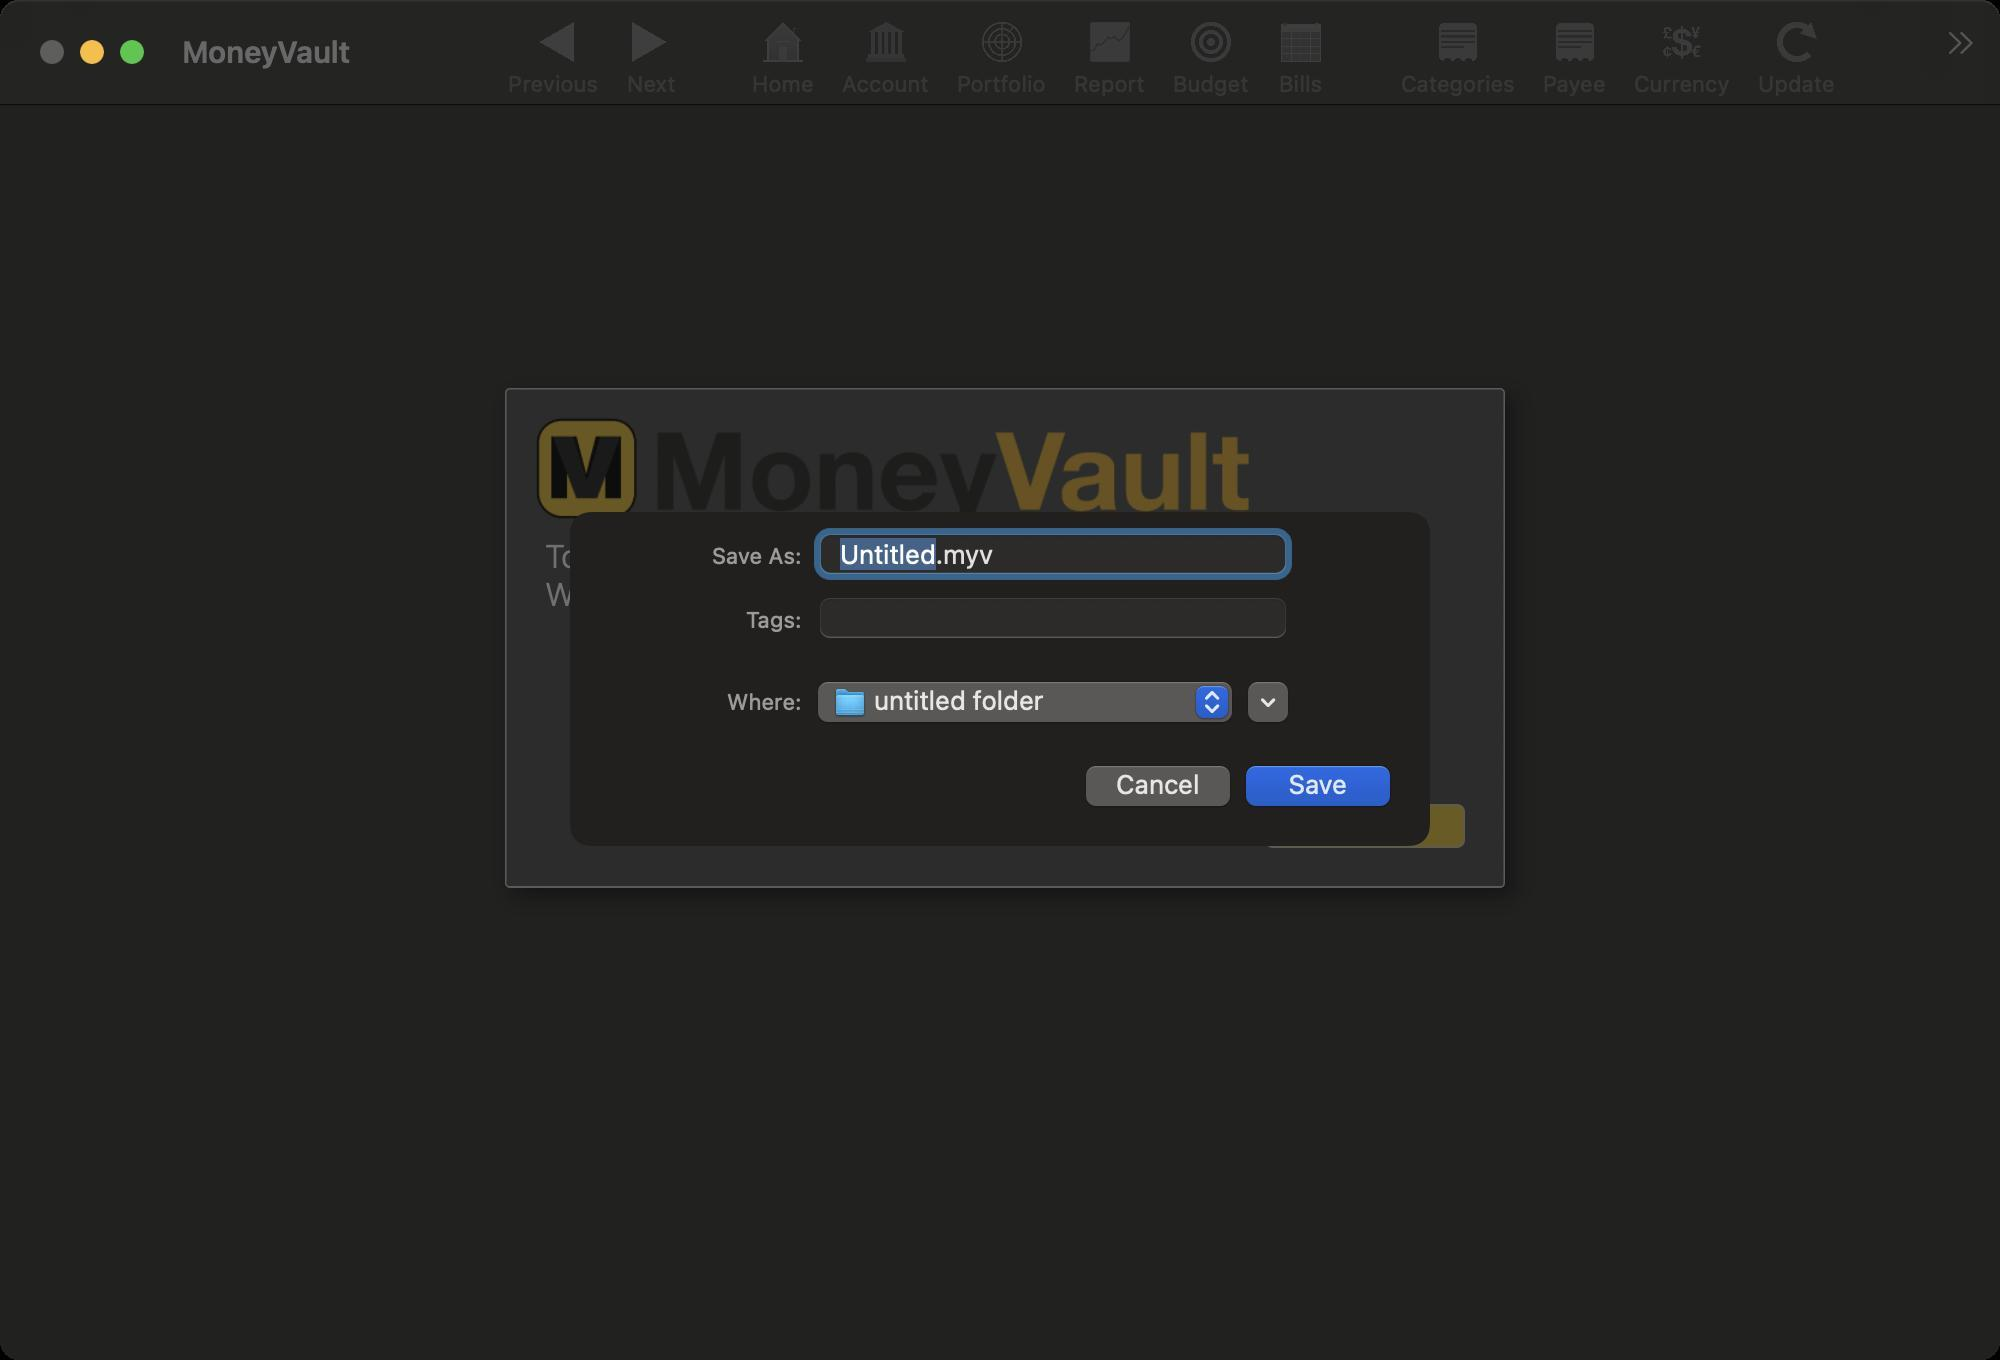
Accessibility tree:
{"name": "MoneyVault", "role": "AXWindow", "description": null, "role_description": "standard window", "value": null, "position": "229.00;113.00", "size": "1000;680", "children": [{"name": null, "role": "AXImage", "description": "mv moneyvault lite", "role_description": "image", "value": null, "position": "262.50;204.00", "size": "400;60", "children": []}, {"name": null, "role": "AXStaticText", "description": null, "role_description": "text", "value": "To start MoneyVault, you must open a valid MoneyVault file. What would you like to do?", "position": "270.50;269.00", "size": "454;50", "children": []}, {"name": null, "role": "AXRadioGroup", "description": null, "role_description": "radio group", "value": "{\n    \"name\": \"Create_a_new_file\",\n    \"role\": \"AXRadioButton\",\n    \"description\": null,\n    \"role_description\": \"radio button\",\n    \"value\": 1,\n    \"position\": \"312.50;354.00\",\n    \"size\": \"250;20\",\n    \"children\": []\n}", "position": "312.50;324.00", "size": "420;90", "children": [{"name": "Open_an_existing_MoneyVault_file", "role": "AXRadioButton", "description": null, "role_description": "radio button", "value": 0, "position": "312.50;324.00", "size": "250;20", "children": []}, {"name": "Create_a_new_file", "role": "AXRadioButton", "description": null, "role_description": "radio button", "value": 1, "position": "312.50;354.00", "size": "250;20", "children": []}, {"name": "Restore_a_Backup_file", "role": "AXRadioButton", "description": null, "role_description": "radio button", "value": 0, "position": "312.50;384.00", "size": "250;20", "children": []}]}, {"name": null, "role": "AXToolbar", "description": null, "role_description": "toolbar", "value": null, "position": "0.00;0.00", "size": "1000;52", "children": [{"name": "Previous", "role": "AXButton", "description": null, "role_description": "button", "value": null, "position": "247.00;0.00", "size": "60;52", "children": []}, {"name": "Next", "role": "AXButton", "description": null, "role_description": "button", "value": null, "position": "306.50;0.00", "size": "38;52", "children": []}, {"name": "Home", "role": "AXButton", "description": null, "role_description": "button", "value": null, "position": "369.00;0.00", "size": "45;52", "children": []}, {"name": "Account", "role": "AXButton", "description": null, "role_description": "button", "value": null, "position": "414.00;0.00", "size": "58;52", "children": []}, {"name": "Portfolio", "role": "AXButton", "description": null, "role_description": "button", "value": null, "position": "471.50;0.00", "size": "58;52", "children": []}, {"name": "Report", "role": "AXButton", "description": null, "role_description": "button", "value": null, "position": "530.00;0.00", "size": "50;52", "children": []}, {"name": "Budget", "role": "AXButton", "description": null, "role_description": "button", "value": null, "position": "579.50;0.00", "size": "52;52", "children": []}, {"name": "Bills", "role": "AXButton", "description": null, "role_description": "button", "value": null, "position": "631.50;0.00", "size": "38;52", "children": []}, {"name": "Categories", "role": "AXButton", "description": null, "role_description": "button", "value": null, "position": "693.50;0.00", "size": "71;52", "children": []}, {"name": "Payee", "role": "AXButton", "description": null, "role_description": "button", "value": null, "position": "764.50;0.00", "size": "46;52", "children": []}, {"name": "Currency", "role": "AXButton", "description": null, "role_description": "button", "value": null, "position": "810.00;0.00", "size": "62;52", "children": []}, {"name": "Update", "role": "AXButton", "description": null, "role_description": "button", "value": null, "position": "872.00;0.00", "size": "52;52", "children": []}, {"name": null, "role": "AXPopUpButton", "description": "more toolbar items", "role_description": "pop up button", "value": null, "position": "965.00;14.00", "size": "26;14", "children": []}]}, {"name": null, "role": "AXButton", "description": null, "role_description": "close button", "value": null, "position": "19.00;18.00", "size": "14;16", "children": []}, {"name": null, "role": "AXButton", "description": null, "role_description": "zoom button", "value": null, "position": "59.00;18.00", "size": "14;16", "children": [{"name": null, "role": "AXGroup", "description": null, "role_description": "group", "value": null, "position": "59.00;18.00", "size": "14;16", "children": [{"name": null, "role": "AXGroup", "description": null, "role_description": "group", "value": null, "position": "59.00;18.00", "size": "14;16", "children": []}]}]}, {"name": null, "role": "AXButton", "description": null, "role_description": "minimize button", "value": null, "position": "39.00;18.00", "size": "14;16", "children": []}, {"name": null, "role": "AXStaticText", "description": null, "role_description": "text", "value": "MoneyVault", "position": "87.00;0.00", "size": "160;52", "children": []}, {"name": null, "role": "AXSheet", "description": "new", "role_description": "sheet", "value": null, "position": "285.00;256.00", "size": "430;167", "children": [{"name": null, "role": "AXSplitGroup", "description": null, "role_description": "split group", "value": null, "position": "100.00;256.00", "size": "800;400", "children": [{"name": null, "role": "AXSplitter", "description": null, "role_description": "splitter", "value": 154.0, "position": "254.00;489.00", "size": "1;167", "children": []}]}, {"name": null, "role": "AXStaticText", "description": null, "role_description": "text", "value": "Save As:", "position": "354.00;271.00", "size": "49;14", "children": []}, {"name": null, "role": "AXTextField", "description": null, "role_description": "text field", "value": "Untitled.myv", "position": "409.00;266.00", "size": "235;22", "children": []}, {"name": null, "role": "AXStaticText", "description": null, "role_description": "text", "value": "Tags:", "position": "354.00;303.00", "size": "49;14", "children": []}, {"name": null, "role": "AXTextField", "description": "tag editor", "role_description": "text field", "value": "", "position": "409.00;298.00", "size": "235;22", "children": []}, {"name": null, "role": "AXStaticText", "description": null, "role_description": "text", "value": "Where:", "position": "354.00;344.00", "size": "49;14", "children": []}, {"name": "Where:", "role": "AXPopUpButton", "description": null, "role_description": "pop up button", "value": "untitled folder", "position": "406.00;340.00", "size": "214;25", "children": []}, {"name": null, "role": "AXDisclosureTriangle", "description": "show more options", "role_description": "disclosure triangle", "value": 0, "position": "620.00;338.00", "size": "28;26", "children": []}, {"name": "Cancel", "role": "AXButton", "description": null, "role_description": "button", "value": null, "position": "536.00;378.00", "size": "86;32", "children": []}, {"name": "Save", "role": "AXButton", "description": null, "role_description": "button", "value": null, "position": "616.00;378.00", "size": "86;32", "children": []}]}]}